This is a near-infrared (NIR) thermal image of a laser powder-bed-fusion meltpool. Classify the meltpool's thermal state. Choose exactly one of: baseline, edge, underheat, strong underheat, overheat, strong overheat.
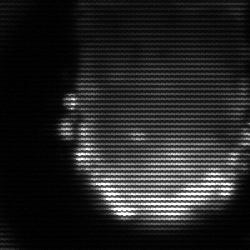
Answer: baseline